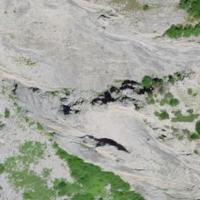
EUNIS habitat code: 48
Species observed at this site:
Satyrus ferula
Monticola solitarius
Corvus corax